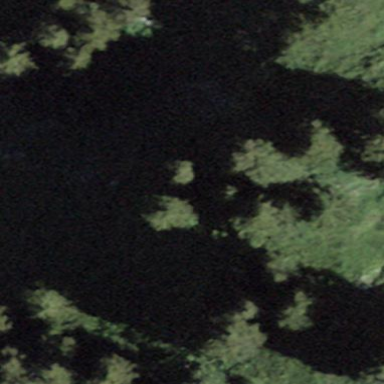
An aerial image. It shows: Forest area.